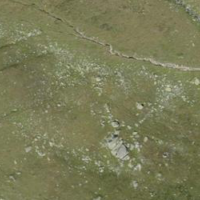
EUNIS habitat code: 26
Species observed at this site:
Pyrrhocorax graculus